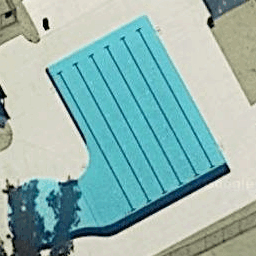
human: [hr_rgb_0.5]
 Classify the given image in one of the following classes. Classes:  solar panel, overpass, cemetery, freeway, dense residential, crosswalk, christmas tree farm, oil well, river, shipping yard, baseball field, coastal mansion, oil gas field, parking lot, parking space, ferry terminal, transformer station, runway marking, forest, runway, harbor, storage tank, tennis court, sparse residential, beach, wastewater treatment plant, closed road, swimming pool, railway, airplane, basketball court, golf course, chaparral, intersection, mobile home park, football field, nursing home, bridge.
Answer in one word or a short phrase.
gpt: swimming pool